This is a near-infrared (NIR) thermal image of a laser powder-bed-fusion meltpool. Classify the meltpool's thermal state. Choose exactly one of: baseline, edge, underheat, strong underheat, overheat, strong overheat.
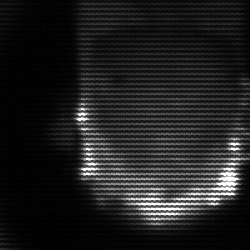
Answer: baseline